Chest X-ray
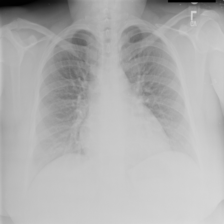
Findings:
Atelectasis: negative
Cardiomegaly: negative
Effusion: negative
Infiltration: negative
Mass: negative
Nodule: negative
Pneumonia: negative
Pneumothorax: negative
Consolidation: negative
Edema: negative
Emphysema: negative
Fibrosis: negative
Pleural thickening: negative
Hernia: negative